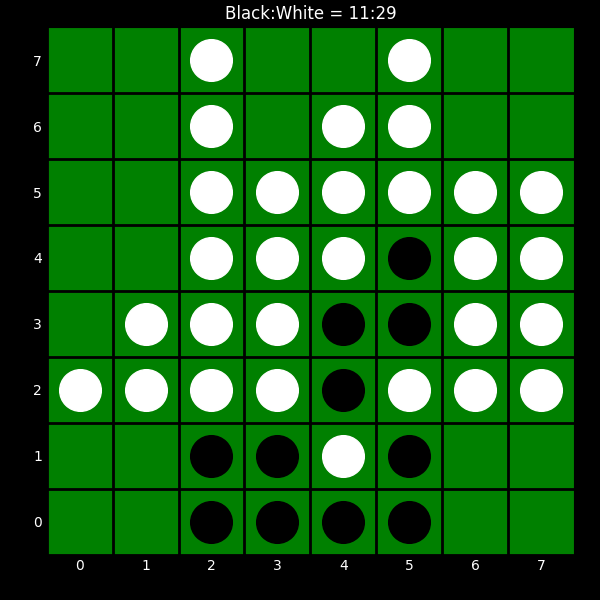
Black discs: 11
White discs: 29